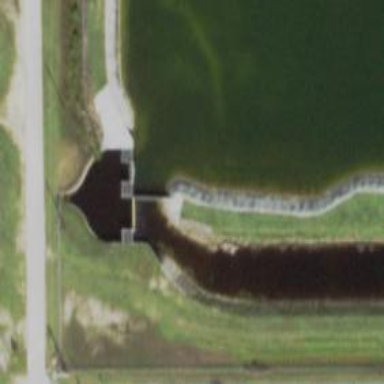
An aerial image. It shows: Weir in waterway.